Question: I try to make a slide show with bootstrap, so that you slide through the images. But the images are not showing. Only the next and previous buttons are showing. I am using asp.net mvc5
this is the jquery:
'''
$(document).ready(function () {
$myModal = $('#myModal');
$('.row img.img-responsive').on('click', function () { // <-- notice the selector change
var $this = $(this),
src = $this.attr('src'),
html = '<img src="' + src + '" class="img-responsive" />';
//Start
var index = $(this).parent('.row img.img-responsive').index();
var html = '';
html += html;
html += '<div style="height:25px;clear:both;display:block;">';
html += '<a class="controls next" href="' + (index + 2) + '">next &raquo;</a>';
html += '<a class="controls previous" href="' + (index) + '">&laquo; prev</a>';
html += '</div>';
//End
updateModalBody($myModal, html);
$myModal.modal();
});
$myModal.on('hidden.bs.modal', function () {
updateModalBody($myModal, '');
});
function updateModalBody($modal, html) {
$modal.find('.modal-body').html(html);
$modal.modal('hide');
}
})
$(document).on('click', 'a.controls', function () {
//this is where we add our logic
var index = $(this).attr('href');
var src = $('ul.row li:nth-child(' + index + ') img').attr('src');
$('.modal-body img').attr('src', src);
var newPrevIndex = parseInt(index) - 1;
var newNextIndex = parseInt(newPrevIndex) + 2;
if ($(this).hasClass('previous')) {
$(this).attr('href', newPrevIndex);
$('a.next').attr('href', newNextIndex);
} else {
$(this).attr('href', newNextIndex);
$('a.previous').attr('href', newPrevIndex);
}
var total = $('ul.row li').length + 1;
//hide next button
if (total === newNextIndex) {
$('a.next').hide();
} else {
$('a.next').show()
}
//hide previous button
if (newPrevIndex === 0) {
$('a.previous').hide();
} else {
$('a.previous').show()
}
return false;
});
'''
and this the css/html:
'''
<div id="tabs-2">
<div class="row">
@foreach (var item in Model.LolaBikePhotos)
{
@model ContosoUniversity.Models.UserProfile
@*<div class="col-lg-3 col-md-4 col-xs-6 thumb">*@
<div class="col-lg-2 col-md-2 col-sm-3 col-xs-4 img-thumbnail">
@*<a class="thumbnail">*@
<img class="img-responsive" src="/Images/profile/@item.ImagePath" alt="" />
</div>
<div class="modal hide fade" id="myModal" tabindex="-1" role="dialog" aria-labelledby="myModalLabel" aria-hidden="true">
<div class="modal-dialog">
<button type="button" class="close" data-dismiss="modal" aria-label="Close"><span aria-hidden="true">&times;</span></button>
<div class="modal-content">
<div class="modal-body"></div>
</div>
<!-- /.modal-content -->
</div>
<!-- /.modal-dialog -->
</div>
<!-- /.modal -->
}
</div>
</div>
'''
Thank you
I have to edit this:
'''
html += html;
'''
But I dont know how to change that.
This is how you will see it:
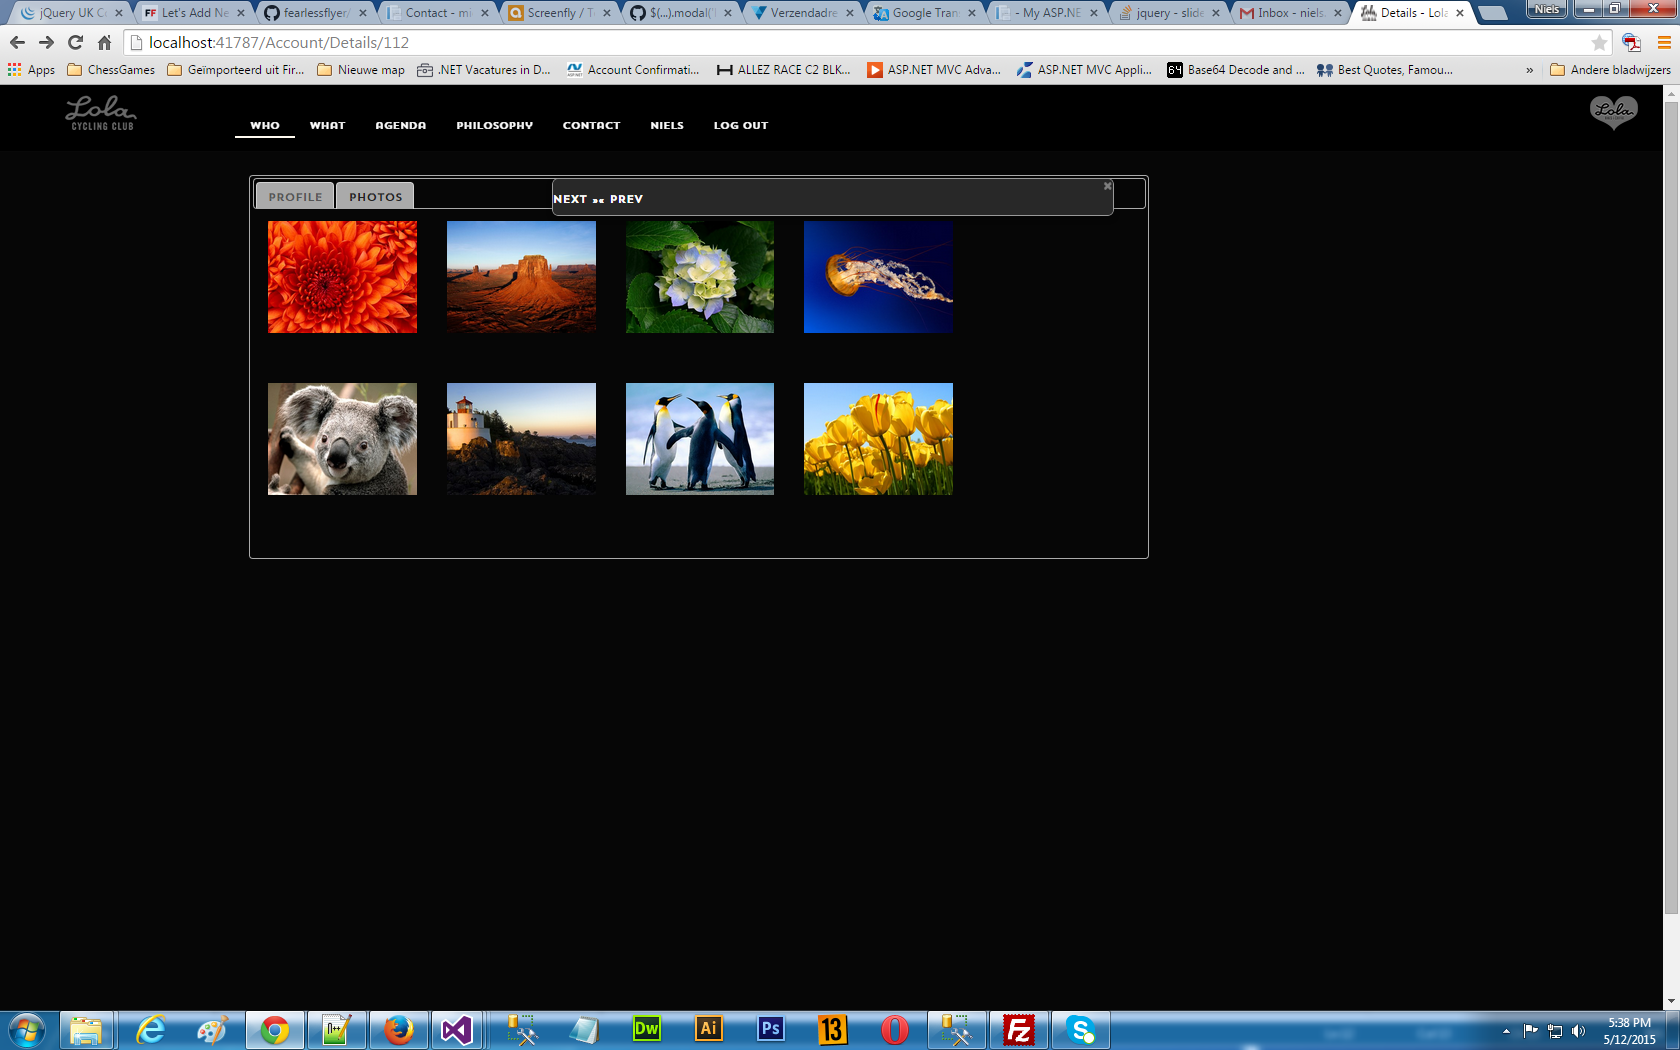
Answer: To make this simple
If you look at the HTML from
<URL>
Copy the first one and add some 'Razor', this should generate a Carousel for you.
'''
@model List<YOUR_MODEL_NAME>
@{var j = 0;}
<div id="carousel-example-generic" class="carousel slide" data-ride="carousel">
<ol class="carousel-indicators">
@for (var i = 0; i < Model.Count(); i++)
{
<li data-target="#carousel-example-generic" data-slide-to="@i"></li>
}
</ol>
<div class="carousel-inner" role="listbox">
@foreach (var item in Model)
{
<div class="item @(j == 0 ? "active" : "")">
<img src="@(string.Format("/Images/profile/{0}", item.ImagePath))" />
</div>
@(j = 1)
}
</div>
<a class="left carousel-control" href="#carousel-example-generic" role="button" data-slide="prev">
<span class="glyphicon glyphicon-chevron-left" aria-hidden="true"></span>
<span class="sr-only">Previous</span>
</a>
<a class="right carousel-control" href="#carousel-example-generic" role="button" data-slide="next">
<span class="glyphicon glyphicon-chevron-right" aria-hidden="true"></span>
<span class="sr-only">Next</span>
</a>
</div>
'''
Following is an Example of a Thumbnails, when the thumbnails are clicked it will open a modal-dialog with a carousel in it.
I have created a JSFiddle of your scenario:
<URL>
You should use the following code as an example and use in your View, Renaming all models and parameters.
'''
// DISPLAY THUMBNAILS
<div class="col-md-2">
@for(int i =0; i < Model.Count(); i++)
{
<img src="@Model[i].ImageUrl" data-id="@i" data-action="image" />
}
</div>
.......... REMOVE HTML TO MAKE EXAMPLE CLEAR
... MODAL DIALOG START.................
<div class="modal-body">
...........CAROUSEL START............
<div id="carousel-example-generic" class="carousel slide" data-ride="carousel">
<ol class="carousel-indicators">
@for(var i = 0 ; i< Model.Count(); i++)
{
<li data-target="#carousel-example-generic" data-slide-to="@i"></li>
}
</ol>
<div class="carousel-inner" role="listbox">
@for(var i = 0; i < Model.Count(); i++)
{
<div class="item" data-image-id="@i">
// DISPLAY i for Testing
@i
<img src="@Model[i].ImageUrl" />
}
</div>
........... REMOVED REST OF CAROUSEL......(NEXT / PREV BUTTONS).........
.............CAROUSEL END...................
'''
Then add this jQuery at the end to trigger the click event:
'''
$('body').on('click', '*[data-action="image"]', function (e) {
e.stopPropagation();
var img = $(this);
var currentId = img.data('id');
$('#myModal').modal();
var currentSlide = "*[data-slide-to='" + currentId + "']";
var currentImagSlide = "*[data-image-id='" + currentId + "']";
console.log(currentSlide);
$("*[data-slide-to]").removeClass("active");
$(".item").removeClass("active");
var item = $('.carousel-indicators').find(currentSlide);
var imgItem = $('.carousel-inner').find(currentImagSlide);
console.log(item);
item.addClass("active");
imgItem.addClass("active");
});
'''